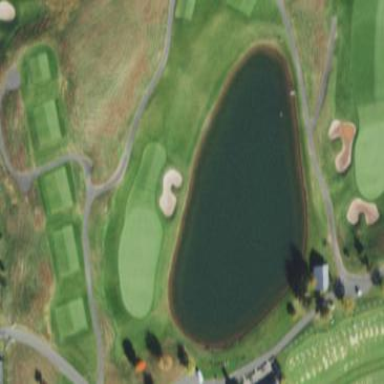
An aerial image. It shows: Water hazard on golf course. The hazard is natural water feature.